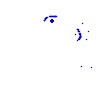
Particle: kaon